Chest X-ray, PA view. Patient: 29 years old, sex M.
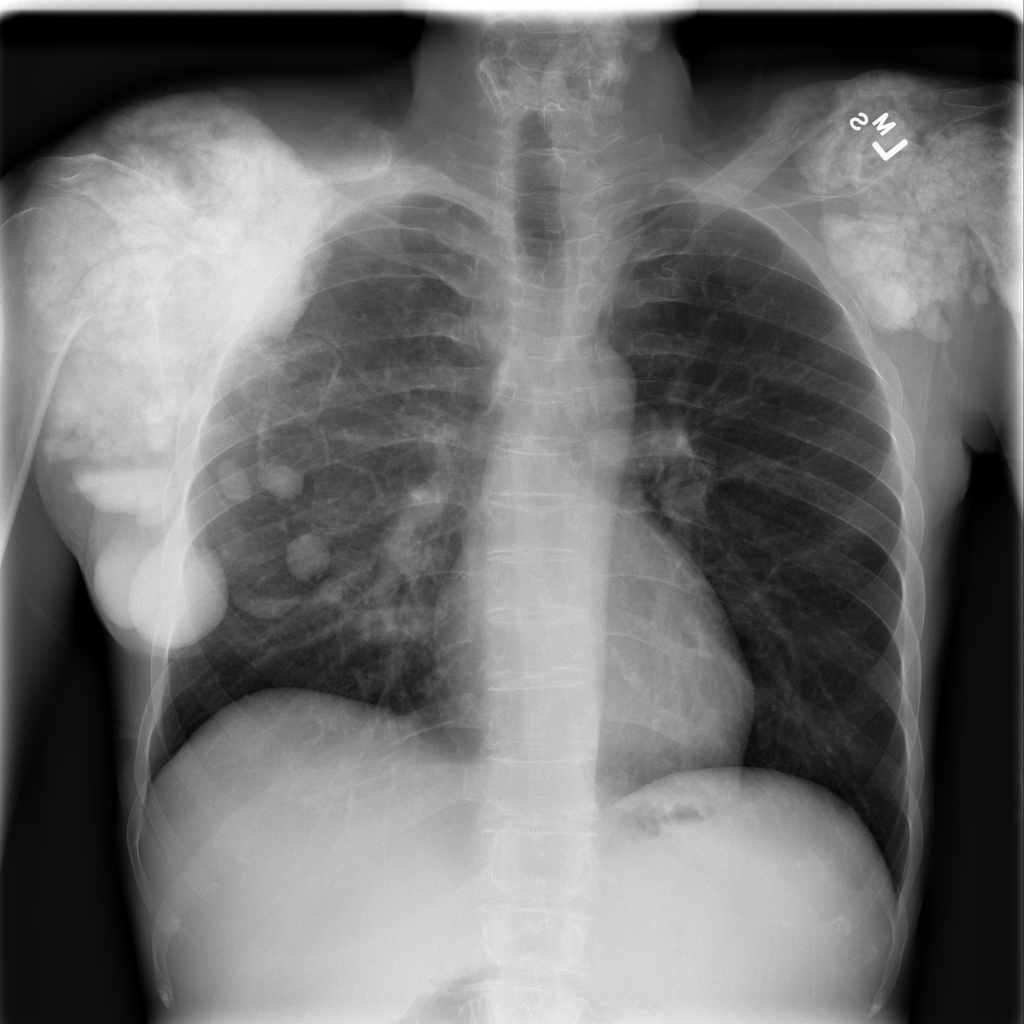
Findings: No Finding